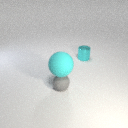
small cyan metal cylinder to the right of small gray rubber sphere